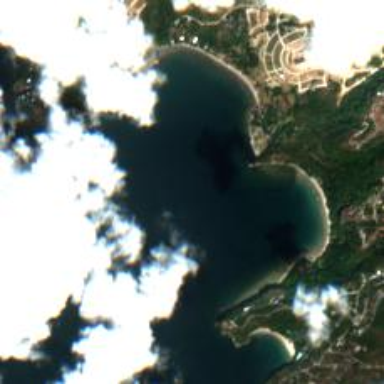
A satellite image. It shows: Beautiful bay with natural surroundings.